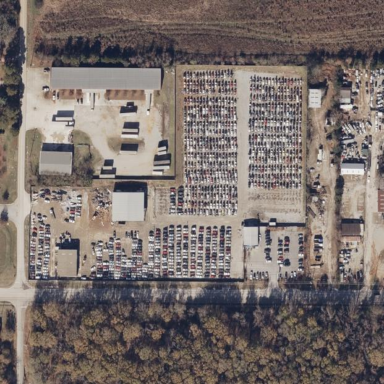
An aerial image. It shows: Scrap yard situated in industrial area.